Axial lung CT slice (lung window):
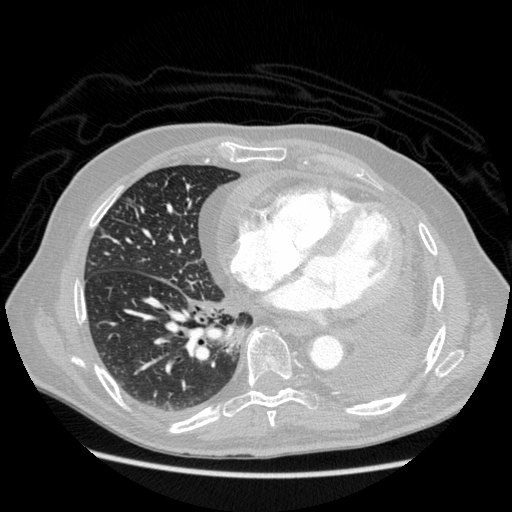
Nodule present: no